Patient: sex M, age 78
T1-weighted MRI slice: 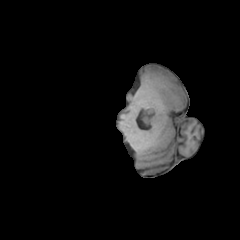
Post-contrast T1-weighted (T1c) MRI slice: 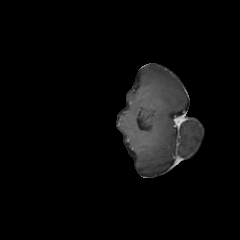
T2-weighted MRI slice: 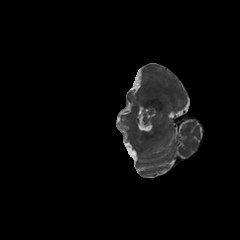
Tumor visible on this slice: no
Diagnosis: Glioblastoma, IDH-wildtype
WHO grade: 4